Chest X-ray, PA view. Patient: 47 years old, sex F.
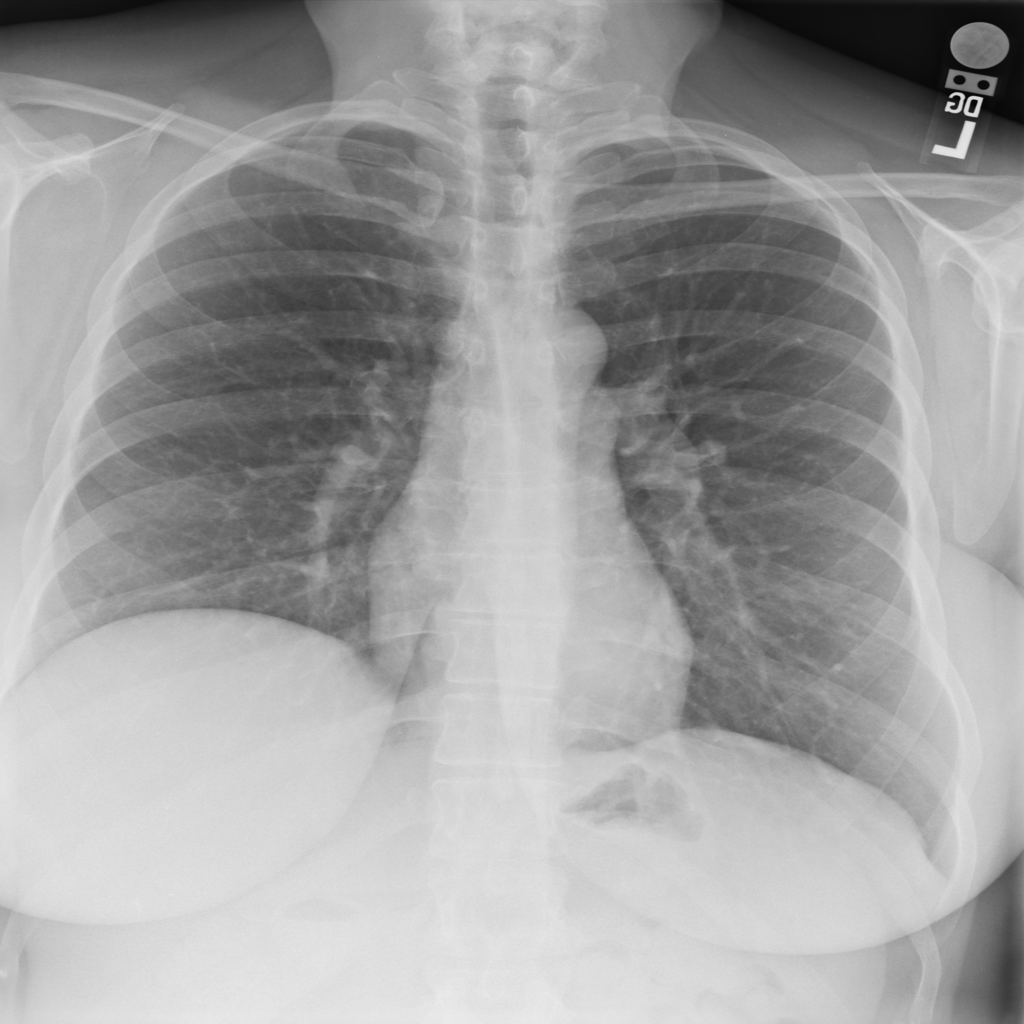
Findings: No Finding